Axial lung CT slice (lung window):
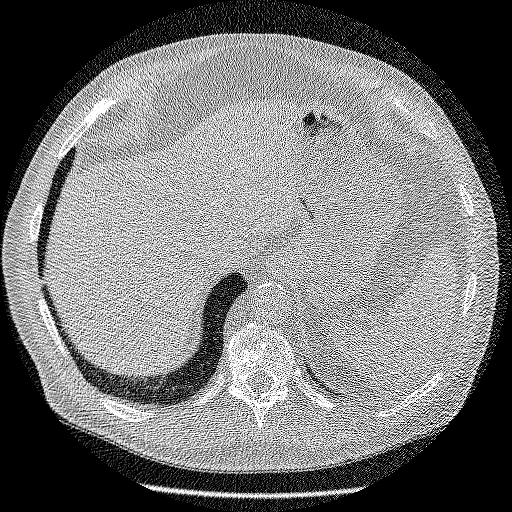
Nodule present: no